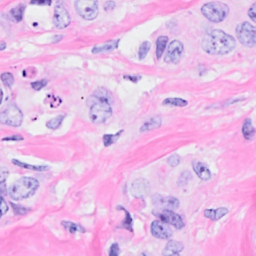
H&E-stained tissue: Breast